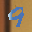
Label: 9